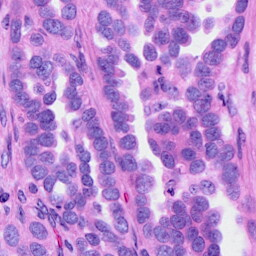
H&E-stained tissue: Ovarian